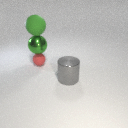
large gray metal cylinder in front of small red rubber sphere